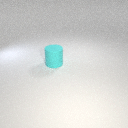
large cyan rubber cylinder